Question: I have implemented the ability to blur images in my iOS app using the pinch gesture, however I would like to implement a circular white overlay that is commonly used as a reference point with the pinch gesture so that the user can adjust the amount of blur. Just like the image below:

The image above was from: <URL>
How can I implement this feature?
Thanks!
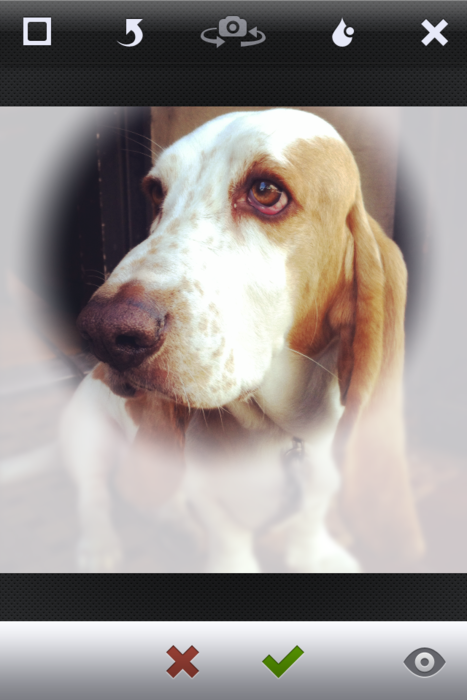
Answer: GaussianSelectiveBlurFilter in GPUImage lib may be help yo a lot. well,here is the <URL>
I think it is not hard to use, hope you will enjoy it.